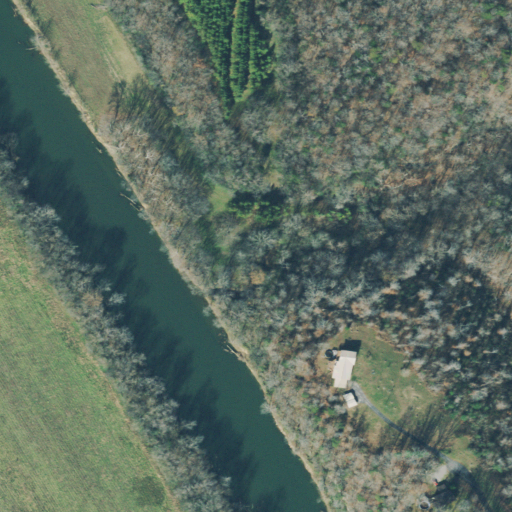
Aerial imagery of valley in Tennessee named Walker Hollow containing deciduous forest, open water, pasture, mixed forest, open development, shrub, herbaceous wetlands, evergreen forest, and low intensity development